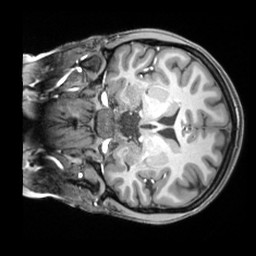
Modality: T1w
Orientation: coronal
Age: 23
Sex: female
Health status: ill
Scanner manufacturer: siemens
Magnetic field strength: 3 T
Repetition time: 2.2 s
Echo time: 0.00218 s